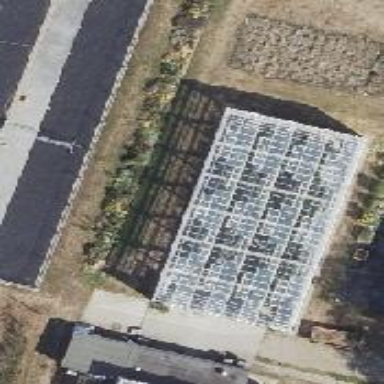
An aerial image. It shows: Greenhouse.